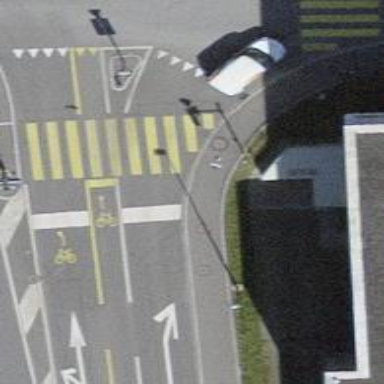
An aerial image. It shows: Crossing with yellow zebra markings controlled by traffic signals.